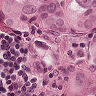
Metastatic tissue present: yes